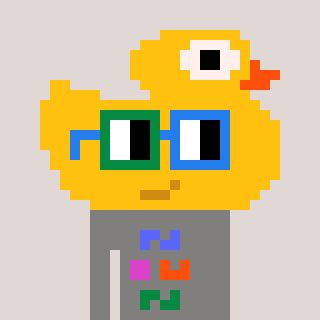
a pixel art character with square green and blue glasses, a ducky-shaped head and a bluegrey-colored body on a warm background